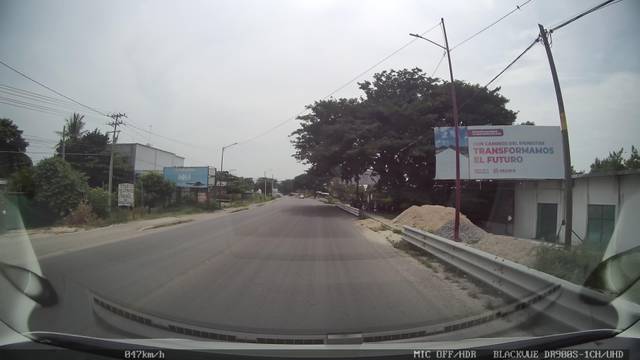
Region: Mexico
Coordinates: 16.448, -95.009